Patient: sex F, age 54
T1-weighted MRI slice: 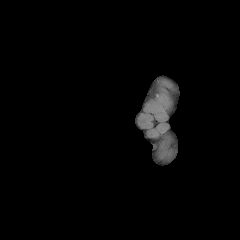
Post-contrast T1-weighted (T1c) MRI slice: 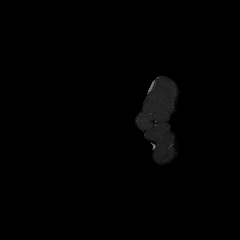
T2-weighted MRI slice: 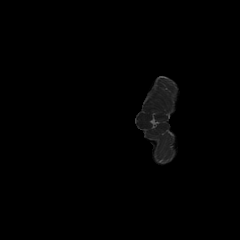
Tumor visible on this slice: no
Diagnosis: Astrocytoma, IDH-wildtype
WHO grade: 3